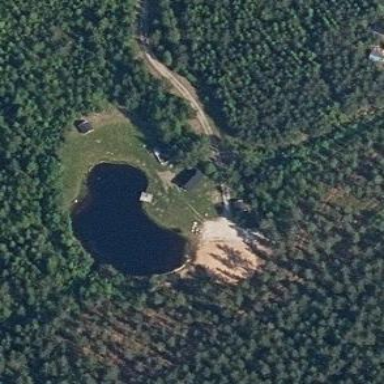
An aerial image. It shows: Pond with natural water.